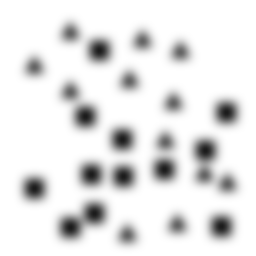
Squares: 12
Triangles: 12
Stars: 0
Total shapes: 24